Question: One on the nuances of legend stylings is that with the histogram legend call, such as:
'''
axHistogram.legend(loc='upper left', prop={'family':'serif', 'size':'x-small'}, frameon=False)
'''
We have boxes rather than lines.
Also, with the scatter legend styling, we have three dots offset:
'''
axHistogram.legend(loc='upper left', prop={'family':'serif', 'size':'x-small'}, frameon=False)
'''
Here is a image of what I mean:

How do I style these so that I have lines rather than boxes and just one dot rather than three offset?
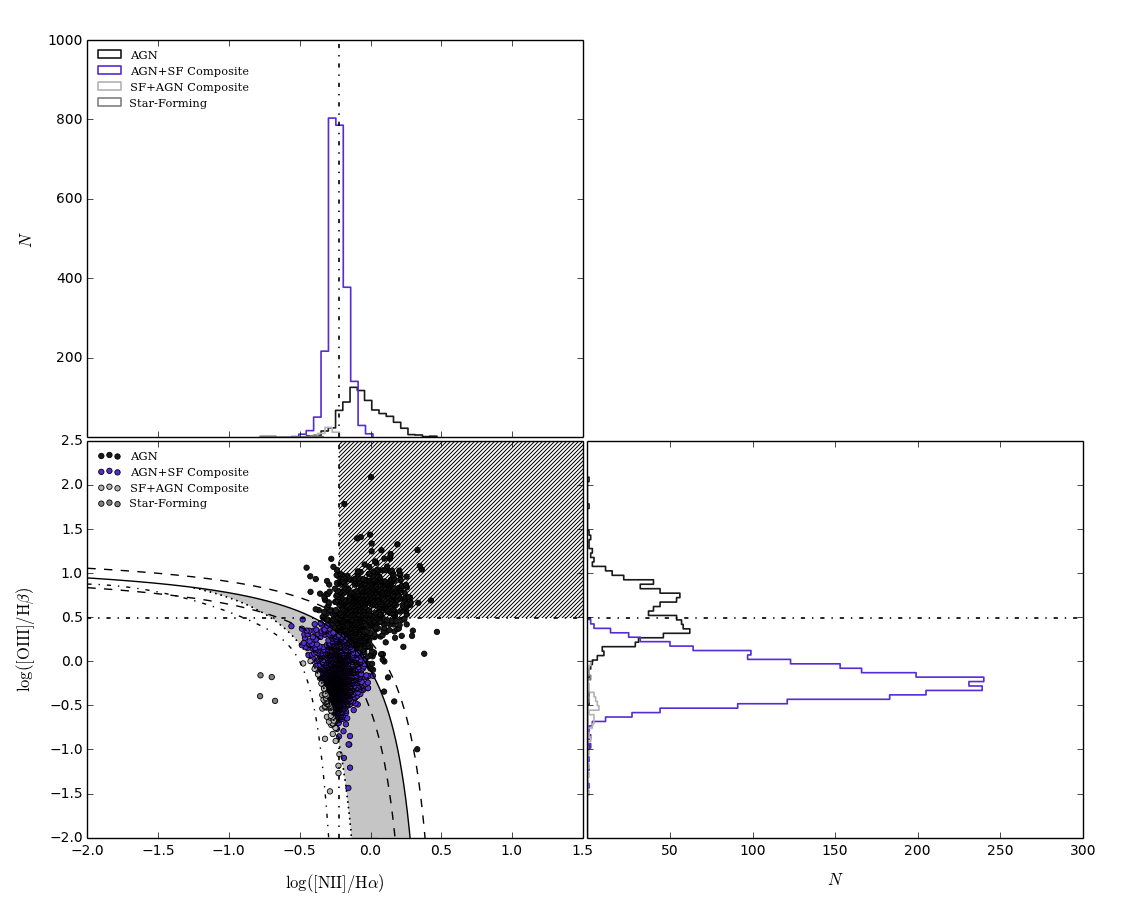
Answer: You can use <URL> to create the legend entries you want, for example remove the 'label=' keyword from your call to 'hist', and do something like,
'''
axHistogram.plot(np.NaN, np.NaN, label='AGN', color='b', linewidth=1)
'''
Then when you create your legend the entry will be a line rather than a box.
You can use the 'numpoints' and 'scatterpoints' input option to 'legend' to control the number of points that are in the legend.